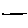
Label: line